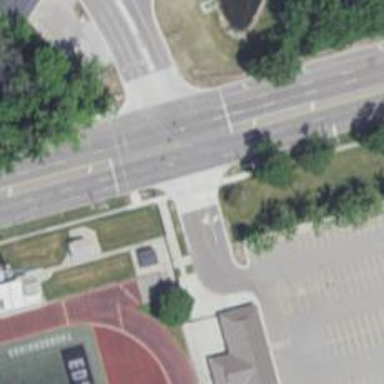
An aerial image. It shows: Footway crossing.